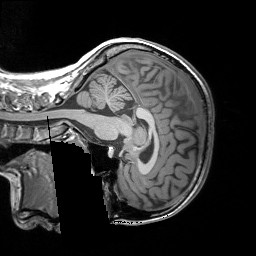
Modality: T1w
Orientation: sagittal
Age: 27
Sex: female
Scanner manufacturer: siemens
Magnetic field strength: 3 T
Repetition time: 1.9 s
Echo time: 0.00252 s